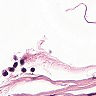
Metastatic tissue present: no